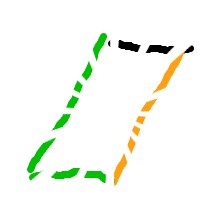
Shape: parallelogram